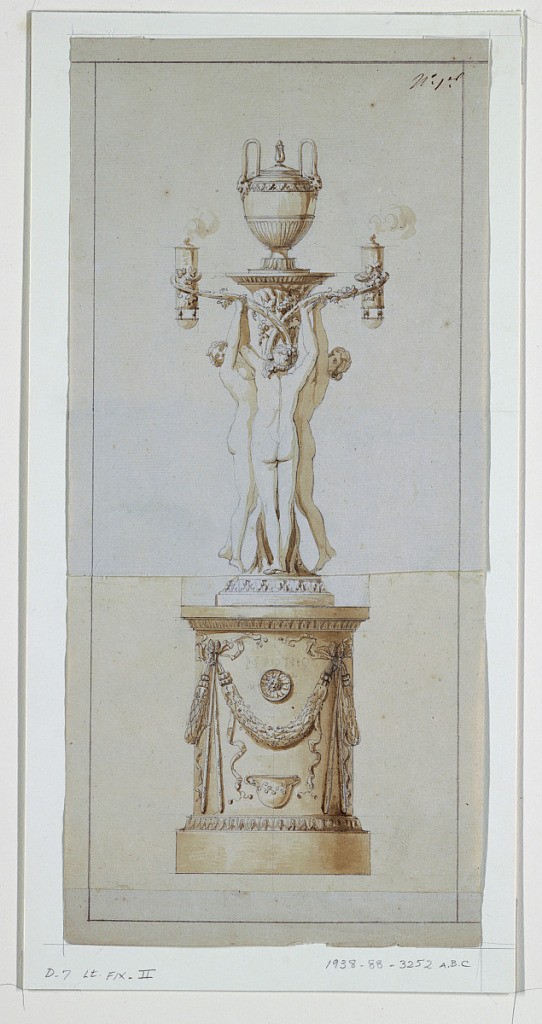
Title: Oil lamp
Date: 1810–25
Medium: Pencil and brown wash on paper
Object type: Drawing
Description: Vertical rectangle. Lamp ornamented with three standing female nudes. Pencil framing lines. A, B, C pasted together.